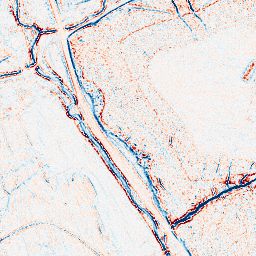
Category: edge_preserving
Decomposition family: bilateral
Decomposition parameters: d: 5
sigma_color: 75
sigma_space: 50
Upsampling method: bilinear
Upsampling parameters: scale: 2
Upsampling scale: 2